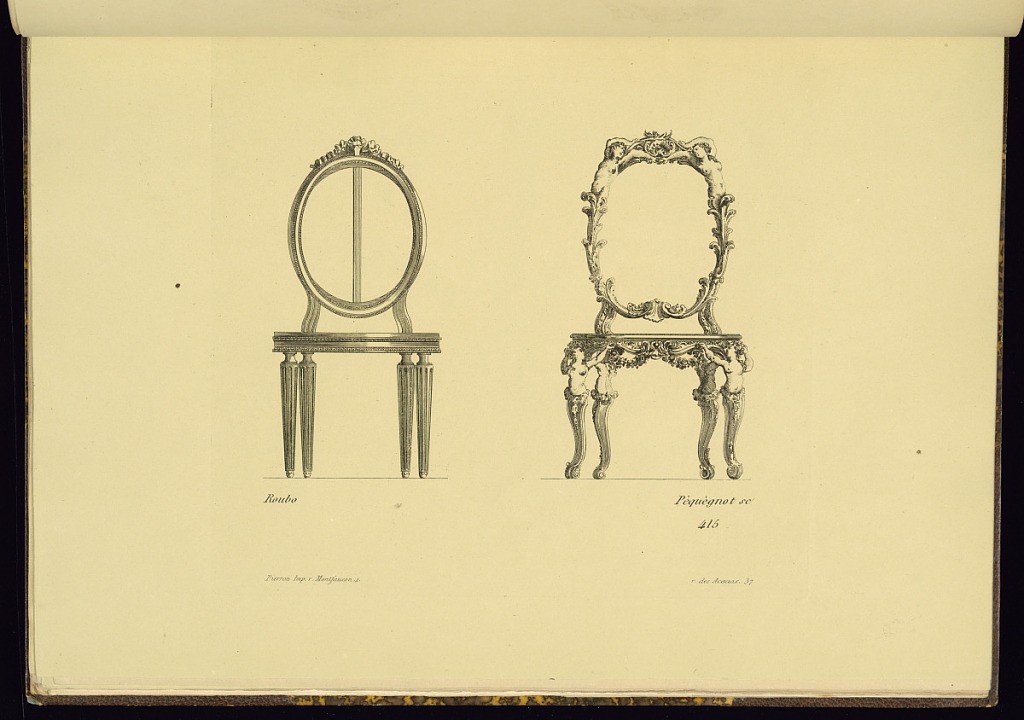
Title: Two Chair Frame Designs
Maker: André-Jacob Roubo, French, 1739–1791
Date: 1865
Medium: Etching on paper
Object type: Print
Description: Two chair frame designs. The design to the left has an oval back topped with ribbons and fluted tapered legs. The chair to the right has an ornately carved frame featuring caryatids legs, scrolling leaves, festoons of flowers, shells, and fleurons. The plate is signed with the printmaker, publisher, and original designer, and numbered